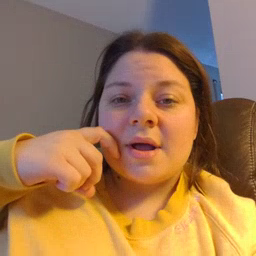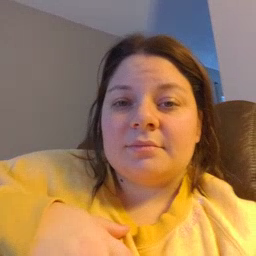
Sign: dry